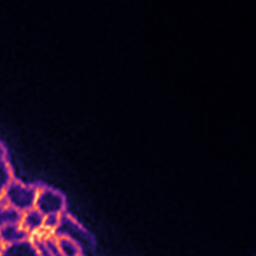
Label: Super-resolution ER image